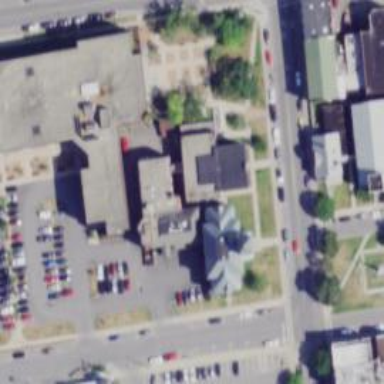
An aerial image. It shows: Government office.